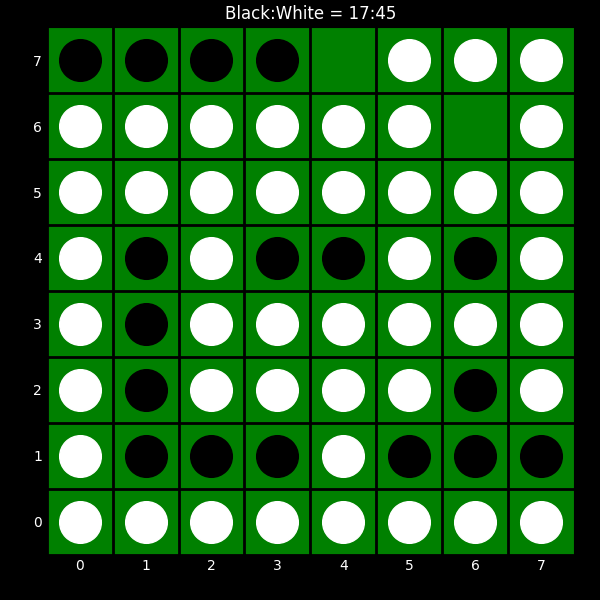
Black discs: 17
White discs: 45